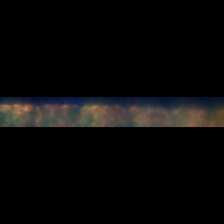
Taxon: Guinardia
Group: Diatoms